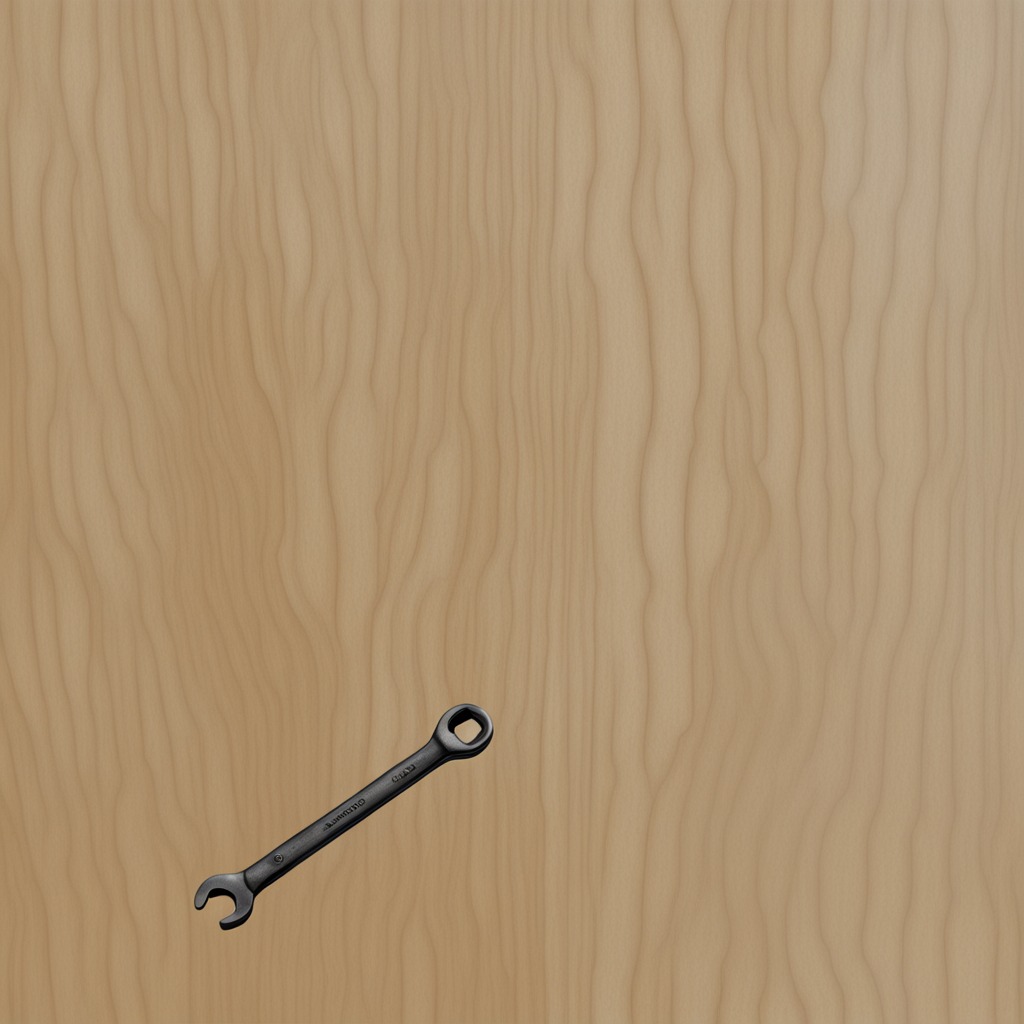
A wrench is lying on a plywood surface in a paint workshop lit by afternoon window light.